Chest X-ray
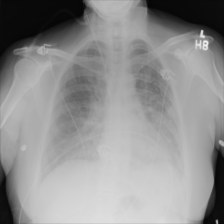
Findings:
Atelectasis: negative
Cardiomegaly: negative
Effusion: negative
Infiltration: negative
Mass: negative
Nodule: negative
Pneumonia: negative
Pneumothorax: negative
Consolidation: negative
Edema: negative
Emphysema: negative
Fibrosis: negative
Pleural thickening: negative
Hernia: negative